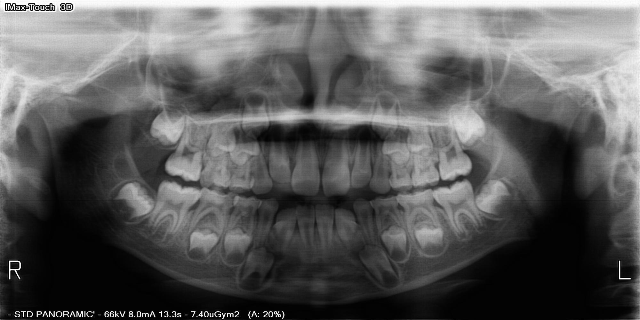
child